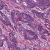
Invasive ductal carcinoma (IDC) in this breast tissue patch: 1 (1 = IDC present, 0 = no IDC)